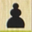
Piece: bP